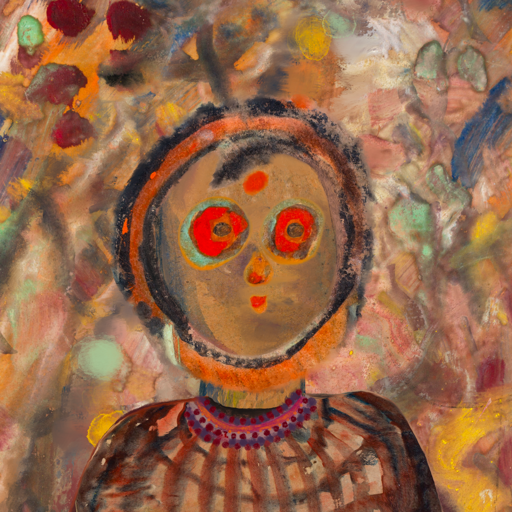
Background: Mother_And_Son_Mother, Head And Neck Front: In_The_Sun, Face Front: Sisters, Bust: Orphan, Hair Front: Childish, Head Accessory: Blank, Second Necklace: Blank, Necklace: Roy_Bahadur, Baby: Blank